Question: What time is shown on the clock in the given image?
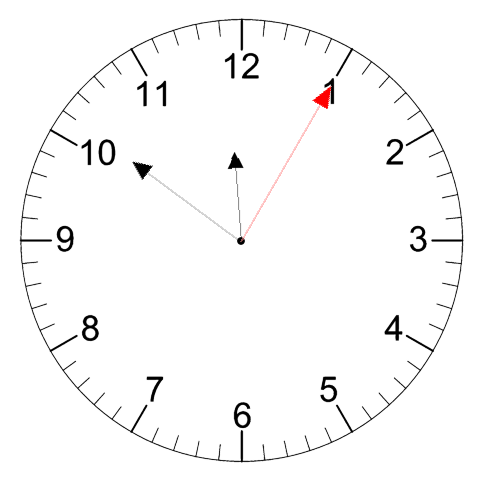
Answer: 11:51:05